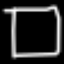
Label: square